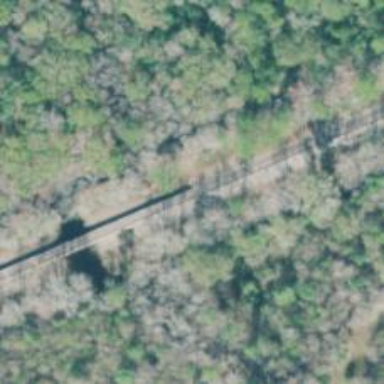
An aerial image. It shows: Railway bridge with milepost AN.